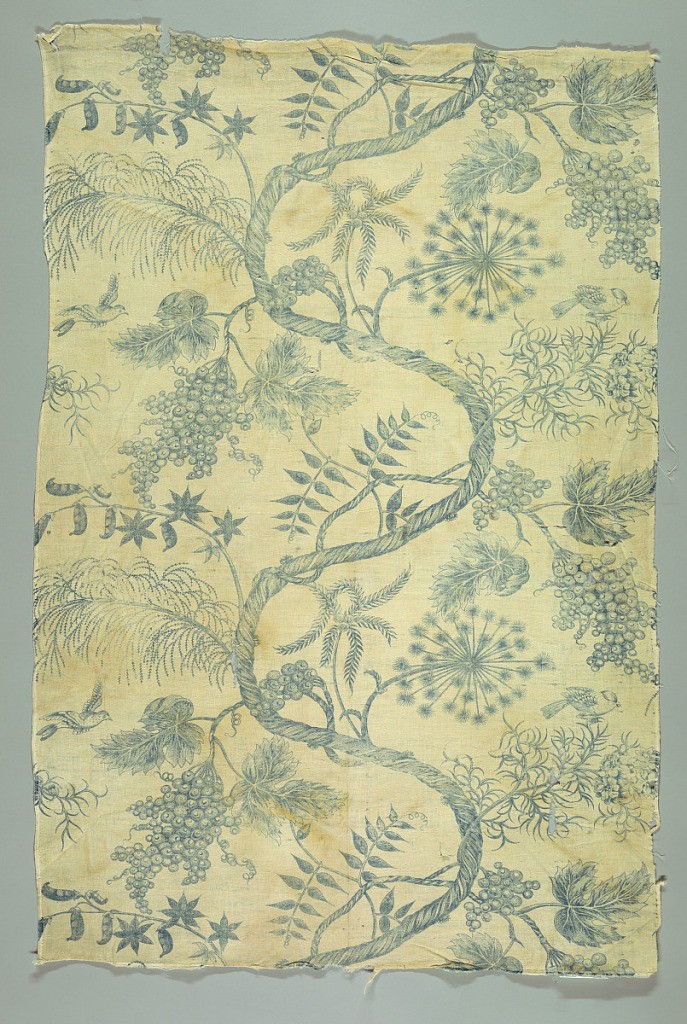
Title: Textile
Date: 1790–1810
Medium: cotton Technique: printed by engraved roller or short plate on plain weave
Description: Central curving stem from which grapes and several kinds of flowers and leaves grow. Blue on white. Two blue warps at each selvedge. Faded and poor condition.